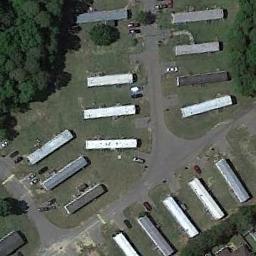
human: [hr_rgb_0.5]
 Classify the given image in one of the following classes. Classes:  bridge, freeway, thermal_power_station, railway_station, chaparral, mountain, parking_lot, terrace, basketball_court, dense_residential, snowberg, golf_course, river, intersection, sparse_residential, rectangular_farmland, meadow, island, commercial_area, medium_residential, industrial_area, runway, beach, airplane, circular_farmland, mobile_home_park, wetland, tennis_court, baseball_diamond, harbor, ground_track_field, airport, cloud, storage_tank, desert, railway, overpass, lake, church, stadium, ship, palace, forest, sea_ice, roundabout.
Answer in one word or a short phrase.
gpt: mobile_home_park